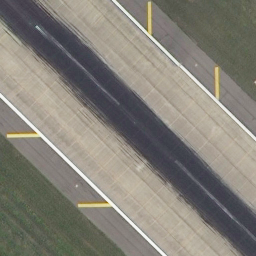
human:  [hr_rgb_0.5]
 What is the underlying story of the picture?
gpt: runway